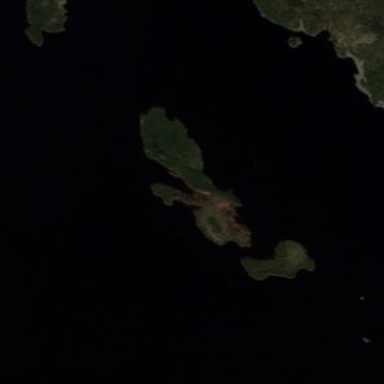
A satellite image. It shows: Islet.